Question: I would like to create a multi-color bar like the one in the picture below:

Is it possible to create CSS that will achieve this? I've managed to create the color gradients using the following CSS:
'''
.gold{
background-color: #faa732;
background-image: -moz-linear-gradient(top, #eab92d, #c79810);
background-image: -webkit-gradient(linear, 0 0, 0 100%, from(#eab92d), to(#c79810));
background-image: -webkit-linear-gradient(top, #eab92d, #c79810);
background-image: -o-linear-gradient(top, #eab92d, #c79810);
background-image: linear-gradient(to bottom, #eab92d, #c79810);
background-repeat: repeat-x;
filter: progid:DXImageTransform.Microsoft.gradient(startColorstr='#fffbb450', endColorstr='#fff89406', GradientType=0);
}
.blue {
background-color: #faa732;
background-image: -moz-linear-gradient(top, #034a96, #0663c7);
background-image: -webkit-gradient(linear, 0 0, 0 100%, from(#034a96), to(#0663c7));
background-image: -webkit-linear-gradient(top, #034a96, #0663c7);
background-image: -o-linear-gradient(top, #034a96, #0663c7);
background-image: linear-gradient(to bottom, #034a96, #0663c7);
background-repeat: repeat-x;
filter: progid:DXImageTransform.Microsoft.gradient(startColorstr='#fffbb450', endColorstr='#fff89406', GradientType=0);
}
.green {
background-color: #faa732;
background-image: -moz-linear-gradient(top, #0D7626, #0a611e);
background-image: -webkit-gradient(linear, 0 0, 0 100%, from(#0D7626), to(#0a611e));
background-image: -webkit-linear-gradient(top, #0D7626, #0a611e);
background-image: -o-linear-gradient(top, #0D7626, #0a611e);
background-image: linear-gradient(to bottom, #0D7626, #0a611e);
background-repeat: repeat-x;
filter: progid:DXImageTransform.Microsoft.gradient(startColorstr='#fffbb450', endColorstr='#fff89406', GradientType=0);
}
'''
I'm just not sure how to make them appear next to each other like in the picture and also how to have different percentage widths (e.g. blue gradient 50% of the bar, green gradient 40%, and gold gradient 10%).
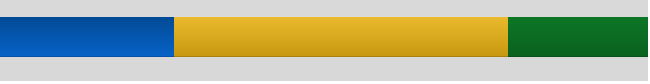
Answer: What you need is ':before' and ':after' pseudo elements. They add content to the beginning and end the given selector.
HTML:
'''
<div></div>
'''
CSS:
'''
div {
height: 2em;
background-color: #faa732;
background-image: -moz-linear-gradient(top, #eab92d, #c79810);
background-image: -webkit-gradient(linear, 0 0, 0 100%, from(#eab92d), to(#c79810));
background-image: -webkit-linear-gradient(top, #eab92d, #c79810);
background-image: -o-linear-gradient(top, #eab92d, #c79810);
background-image: linear-gradient(to bottom, #eab92d, #c79810);
background-repeat: repeat-x;
filter: progid:DXImageTransform.Microsoft.gradient(startColorstr='#fffbb450', endColorstr='#fff89406', GradientType=0);
}
div:before {
height: 2em;
width: 50%;
display: block;
content: "";
float: left;
background-color: #faa732;
background-image: -moz-linear-gradient(top, #034a96, #0663c7);
background-image: -webkit-gradient(linear, 0 0, 0 100%, from(#034a96), to(#0663c7));
background-image: -webkit-linear-gradient(top, #034a96, #0663c7);
background-image: -o-linear-gradient(top, #034a96, #0663c7);
background-image: linear-gradient(to bottom, #034a96, #0663c7);
background-repeat: repeat-x;
filter: progid:DXImageTransform.Microsoft.gradient(startColorstr='#fffbb450', endColorstr='#fff89406', GradientType=0);
}
div:after {
height: 2em;
width: 40%;
display: block;
content: "";
float: right;
background-color: #faa732;
background-image: -moz-linear-gradient(top, #0D7626, #0a611e);
background-image: -webkit-gradient(linear, 0 0, 0 100%, from(#0D7626), to(#0a611e));
background-image: -webkit-linear-gradient(top, #0D7626, #0a611e);
background-image: -o-linear-gradient(top, #0D7626, #0a611e);
background-image: linear-gradient(to bottom, #0D7626, #0a611e);
background-repeat: repeat-x;
filter: progid:DXImageTransform.Microsoft.gradient(startColorstr='#fffbb450', endColorstr='#fff89406', GradientType=0);
}
'''
Result:

Demo: <URL>
PS In real usage you should apply this to a class or id, not an element selector.